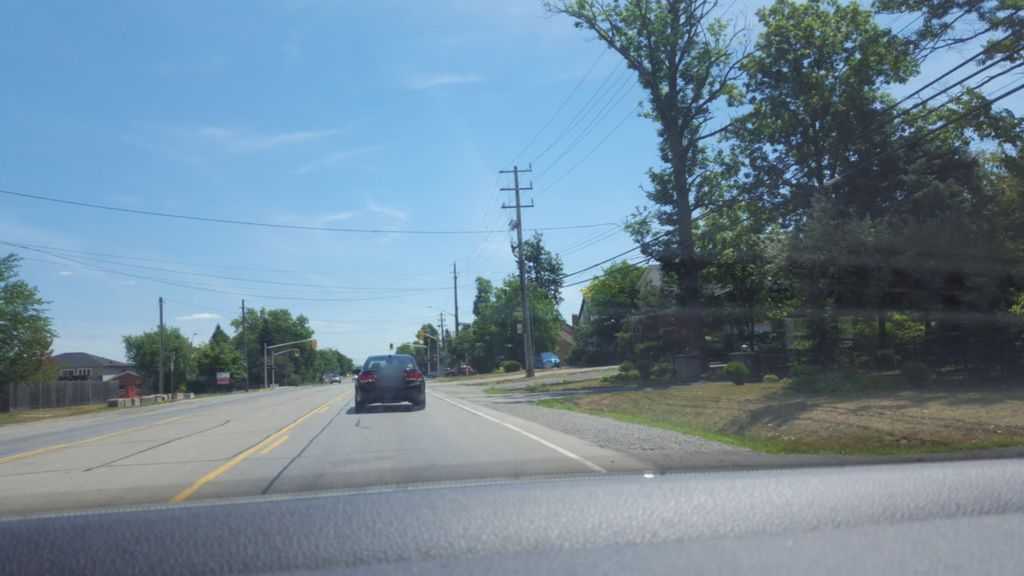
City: hamilton